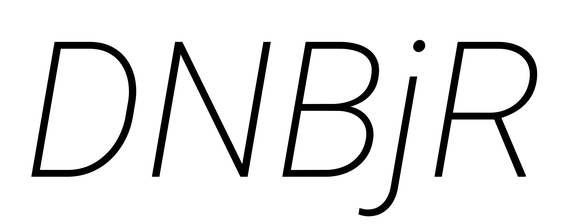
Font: Roboto-Italic_ExtraLight_Italic